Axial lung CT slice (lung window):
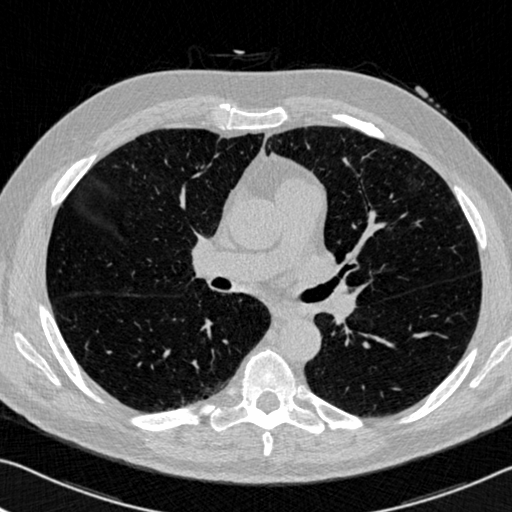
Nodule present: no